Aerial crown-view tile of a tropical tree (Barro Colorado Island, Panama), acquired 20240611:
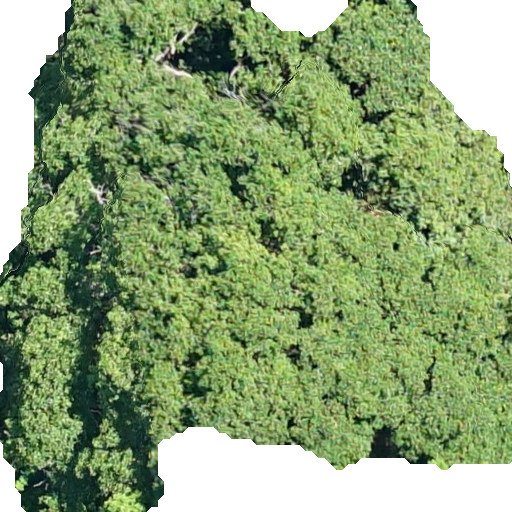
Species: Hieronyma alchorneoides
GBIF accepted scientific name: Hieronyma alchorneoides
Crown area: 369.817 m²